Question: So I have four coordinates of corners of a rectangle (blue) in a 3D coordinate system (red). I want to create some matrix to convert any given point on the rectangle in the red coordinate system into a (2D) point in the green coordinate system.

I guess this resembles a transformation from a camera in a 3D model to the screen, but I don't have coordinates and vectors of the camera. Are there articles or ideas you can recommend on this or do you even have a matrix/algorithm to share?
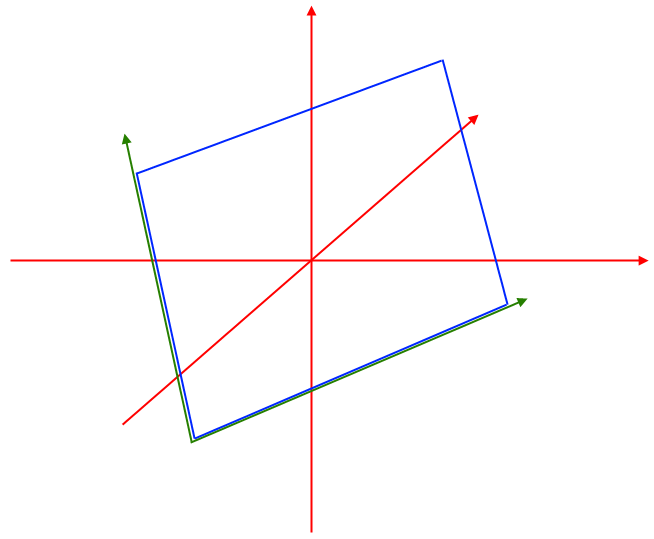
Answer: When making transitions from one coordinate system to other the principal action is to align those systems. Here what you need is to:
- - -
In linear algebra transformations are applied in reverse order, hence given point p in 3D space, you get the result by:
'''
R2 * R1 * T * p
'''
Wikipedia articles about <URL> are good resources about how to compute these matrices.
As a final reminder, you need to use homogenous form of the coordinate, i.e.; p(x,y,z,1)